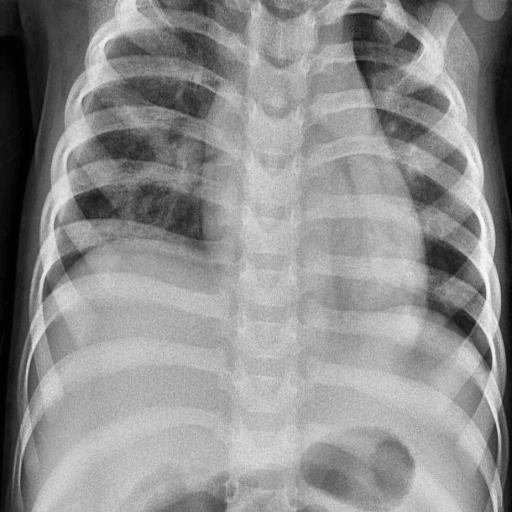
Finding: PNEUMONIA